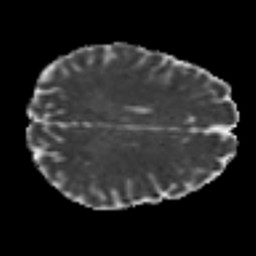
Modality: MD
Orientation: axial
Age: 33
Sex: female
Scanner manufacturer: siemens
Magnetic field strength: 3 T
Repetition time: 7 s
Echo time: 0.0926 s